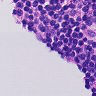
Metastatic tissue present: no